Current action and preconditions to check: trajectory_clear

Your task: For each precondition in the list above, predict whether it will hold at this action.

Consider the current scene as observed from the mobile robot's camera, and analyze the predicted future states of all dynamic agents (e.g., people, animals, vehicles, or any moving entities) within the NEXT SECOND.

IMPORTANT: Only answer "very likely" if you are absolutely certain—based on strong, clear evidence—that a dynamic agent will violate the precondition in the predicted future state. Do NOT answer "very likely" for unlikely, ambiguous, or low-probability risks.

Ask yourself for each precondition: Is there a high probability, with clear and convincing evidence, that the predicted future states of any dynamic agent will interfere with the predicted future state of the currently executing action within the NEXT SECOND, causing that precondition to fail?

Assess the risk level based on these predictions. Use "likely" or "very likely" if motions create a clear risk of interference.

Use "neutral" or "improbable" if agents are nearby but their predicted paths are clearly diverging or non-conflicting.

Failure Risk Categories: "very improbable", "improbable", "neutral", "likely", "very likely"

Answer Format: Output ONLY the probability_of_failure value from these categories: "very improbable", "improbable", "neutral", "likely", "very likely"

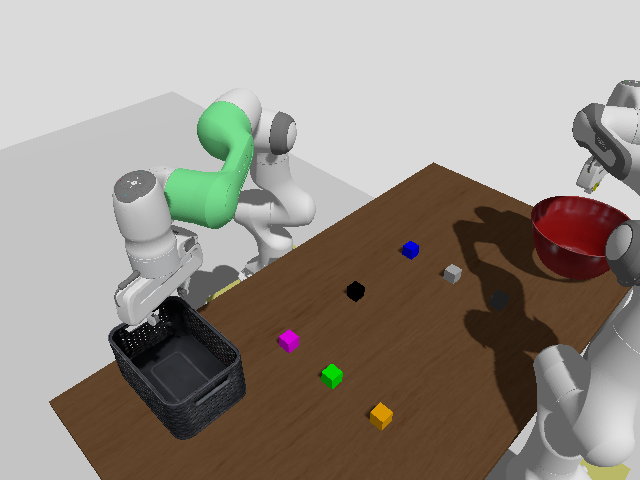

Answer: very improbable